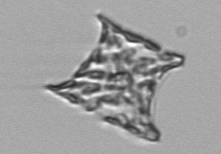
Label: Eucampia